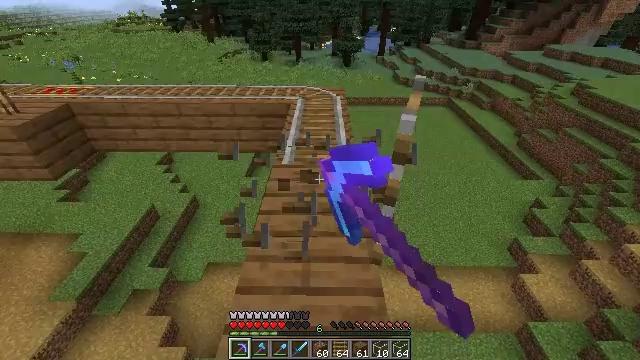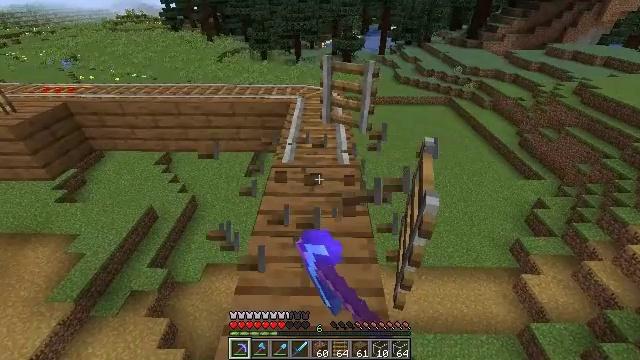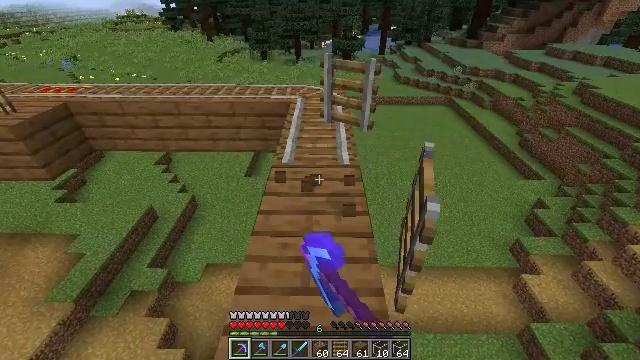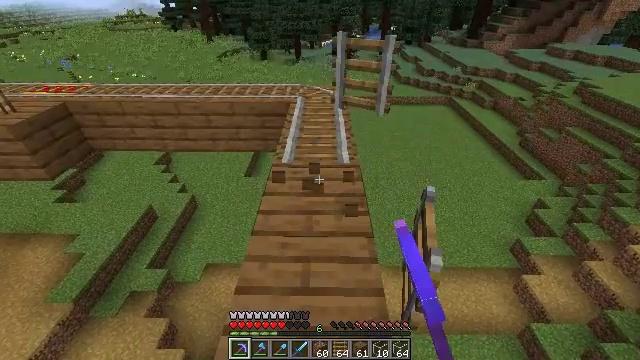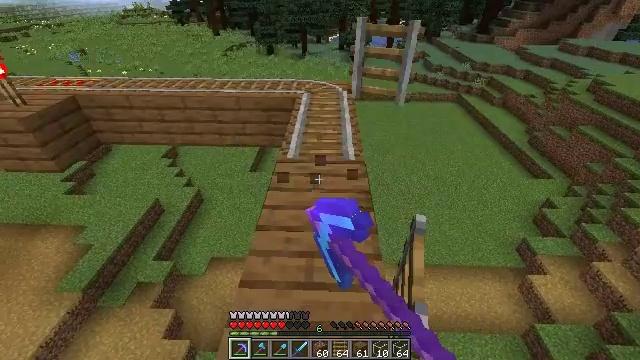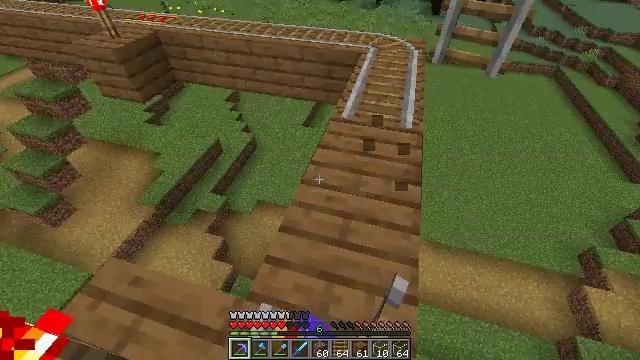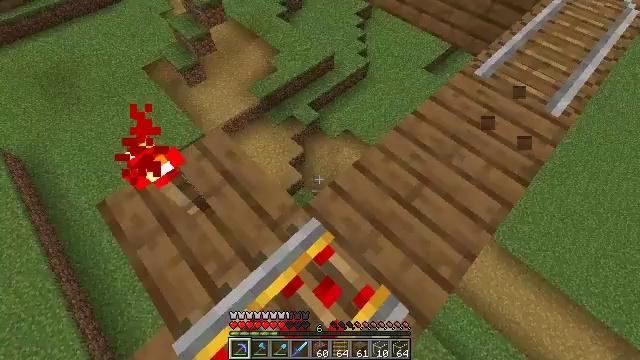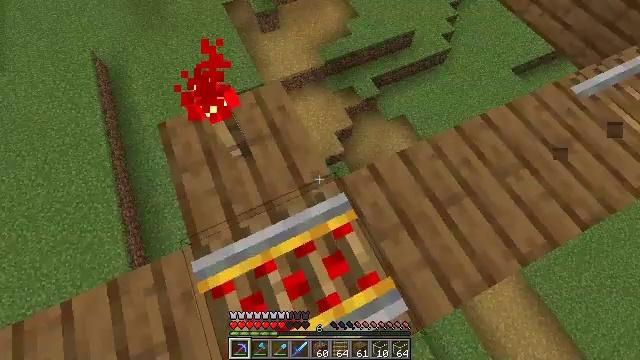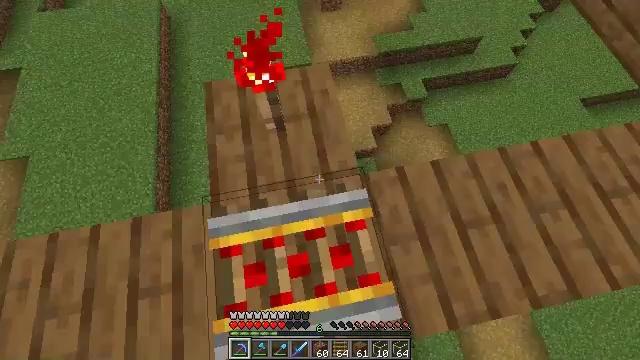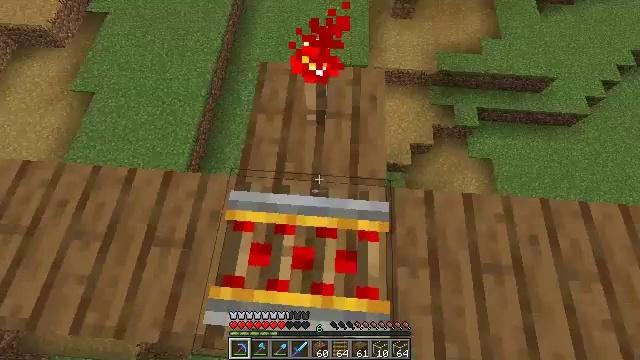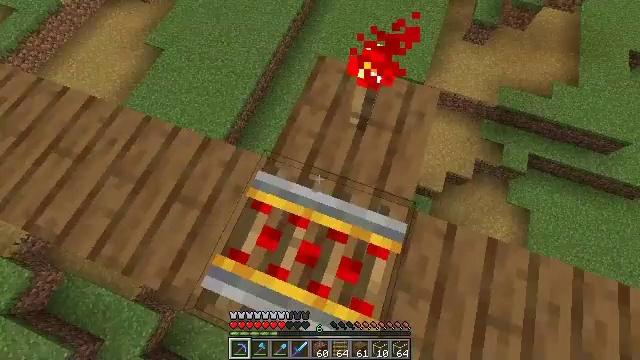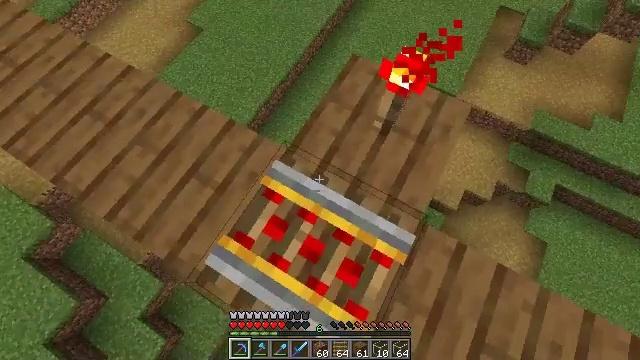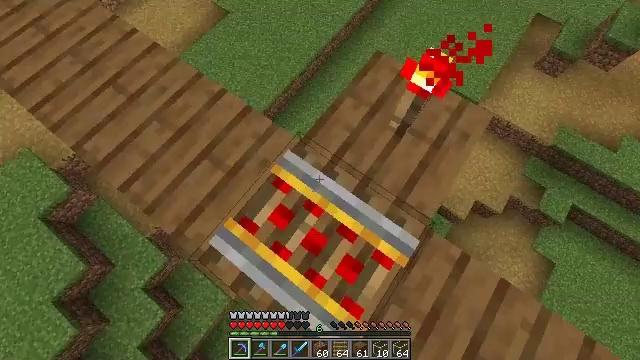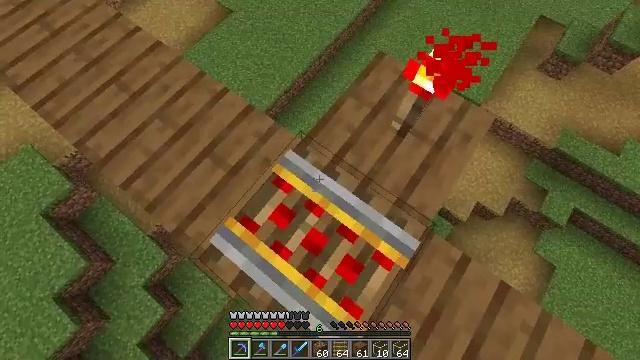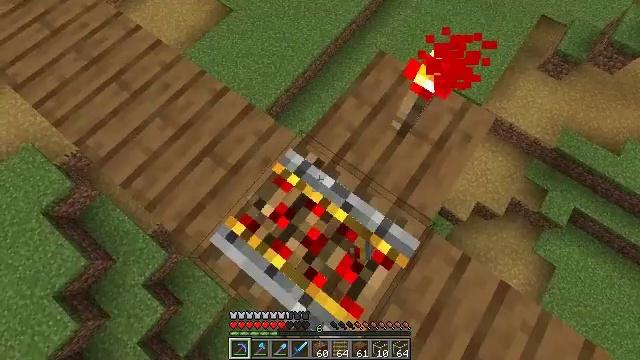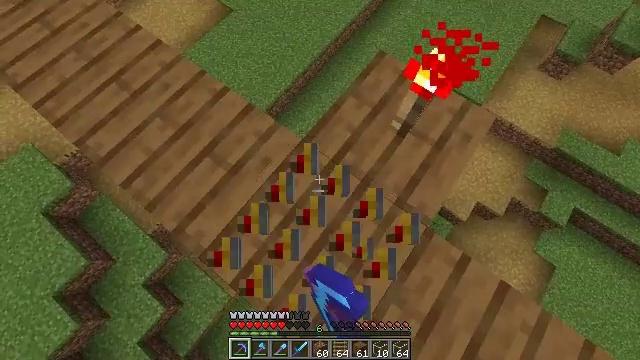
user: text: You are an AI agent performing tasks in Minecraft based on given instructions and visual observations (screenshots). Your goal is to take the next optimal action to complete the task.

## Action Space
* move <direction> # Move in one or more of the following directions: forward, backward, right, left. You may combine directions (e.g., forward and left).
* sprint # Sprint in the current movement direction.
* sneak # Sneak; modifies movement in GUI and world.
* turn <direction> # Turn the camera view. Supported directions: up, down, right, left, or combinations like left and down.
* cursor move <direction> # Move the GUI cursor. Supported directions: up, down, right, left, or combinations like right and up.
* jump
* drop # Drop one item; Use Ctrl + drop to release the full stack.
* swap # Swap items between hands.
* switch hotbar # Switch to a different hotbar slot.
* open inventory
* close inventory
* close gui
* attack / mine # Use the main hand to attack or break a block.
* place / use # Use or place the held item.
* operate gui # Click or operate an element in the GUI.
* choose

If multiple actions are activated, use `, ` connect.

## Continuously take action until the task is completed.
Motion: motion action
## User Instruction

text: Attack the powered rail to remove it.
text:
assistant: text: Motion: attack / mine
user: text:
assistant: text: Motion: attack / mine
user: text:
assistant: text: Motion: attack / mine
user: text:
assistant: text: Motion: turn left
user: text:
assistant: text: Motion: turn left and down
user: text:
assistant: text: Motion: turn left and down
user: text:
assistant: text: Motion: turn left and down
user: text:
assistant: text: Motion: turn left and down
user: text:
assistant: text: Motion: turn left
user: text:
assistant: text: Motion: turn left
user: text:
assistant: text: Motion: turn left
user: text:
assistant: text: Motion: turn left and down
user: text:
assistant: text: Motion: no_op
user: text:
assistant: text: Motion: attack / mine
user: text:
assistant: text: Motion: attack / mine
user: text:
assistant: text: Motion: turn right and down, attack / mine
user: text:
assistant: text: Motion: turn right and down, attack / mine
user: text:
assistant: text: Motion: turn right and down, attack / mine
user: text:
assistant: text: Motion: turn right, attack / mine
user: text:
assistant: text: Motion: attack / mine